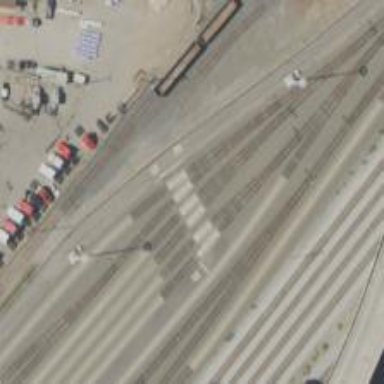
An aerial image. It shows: Railway yard used for servicing trains.